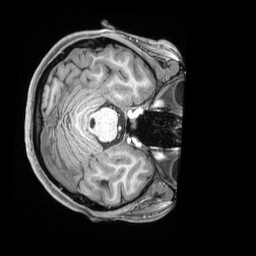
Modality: T1w
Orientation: axial
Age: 26
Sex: female
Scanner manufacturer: siemens
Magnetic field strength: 3 T
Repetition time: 2.4 s
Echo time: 0.00226 s